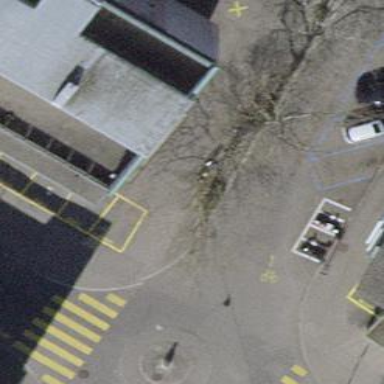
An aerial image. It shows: Power utility street cabinet.